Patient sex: M
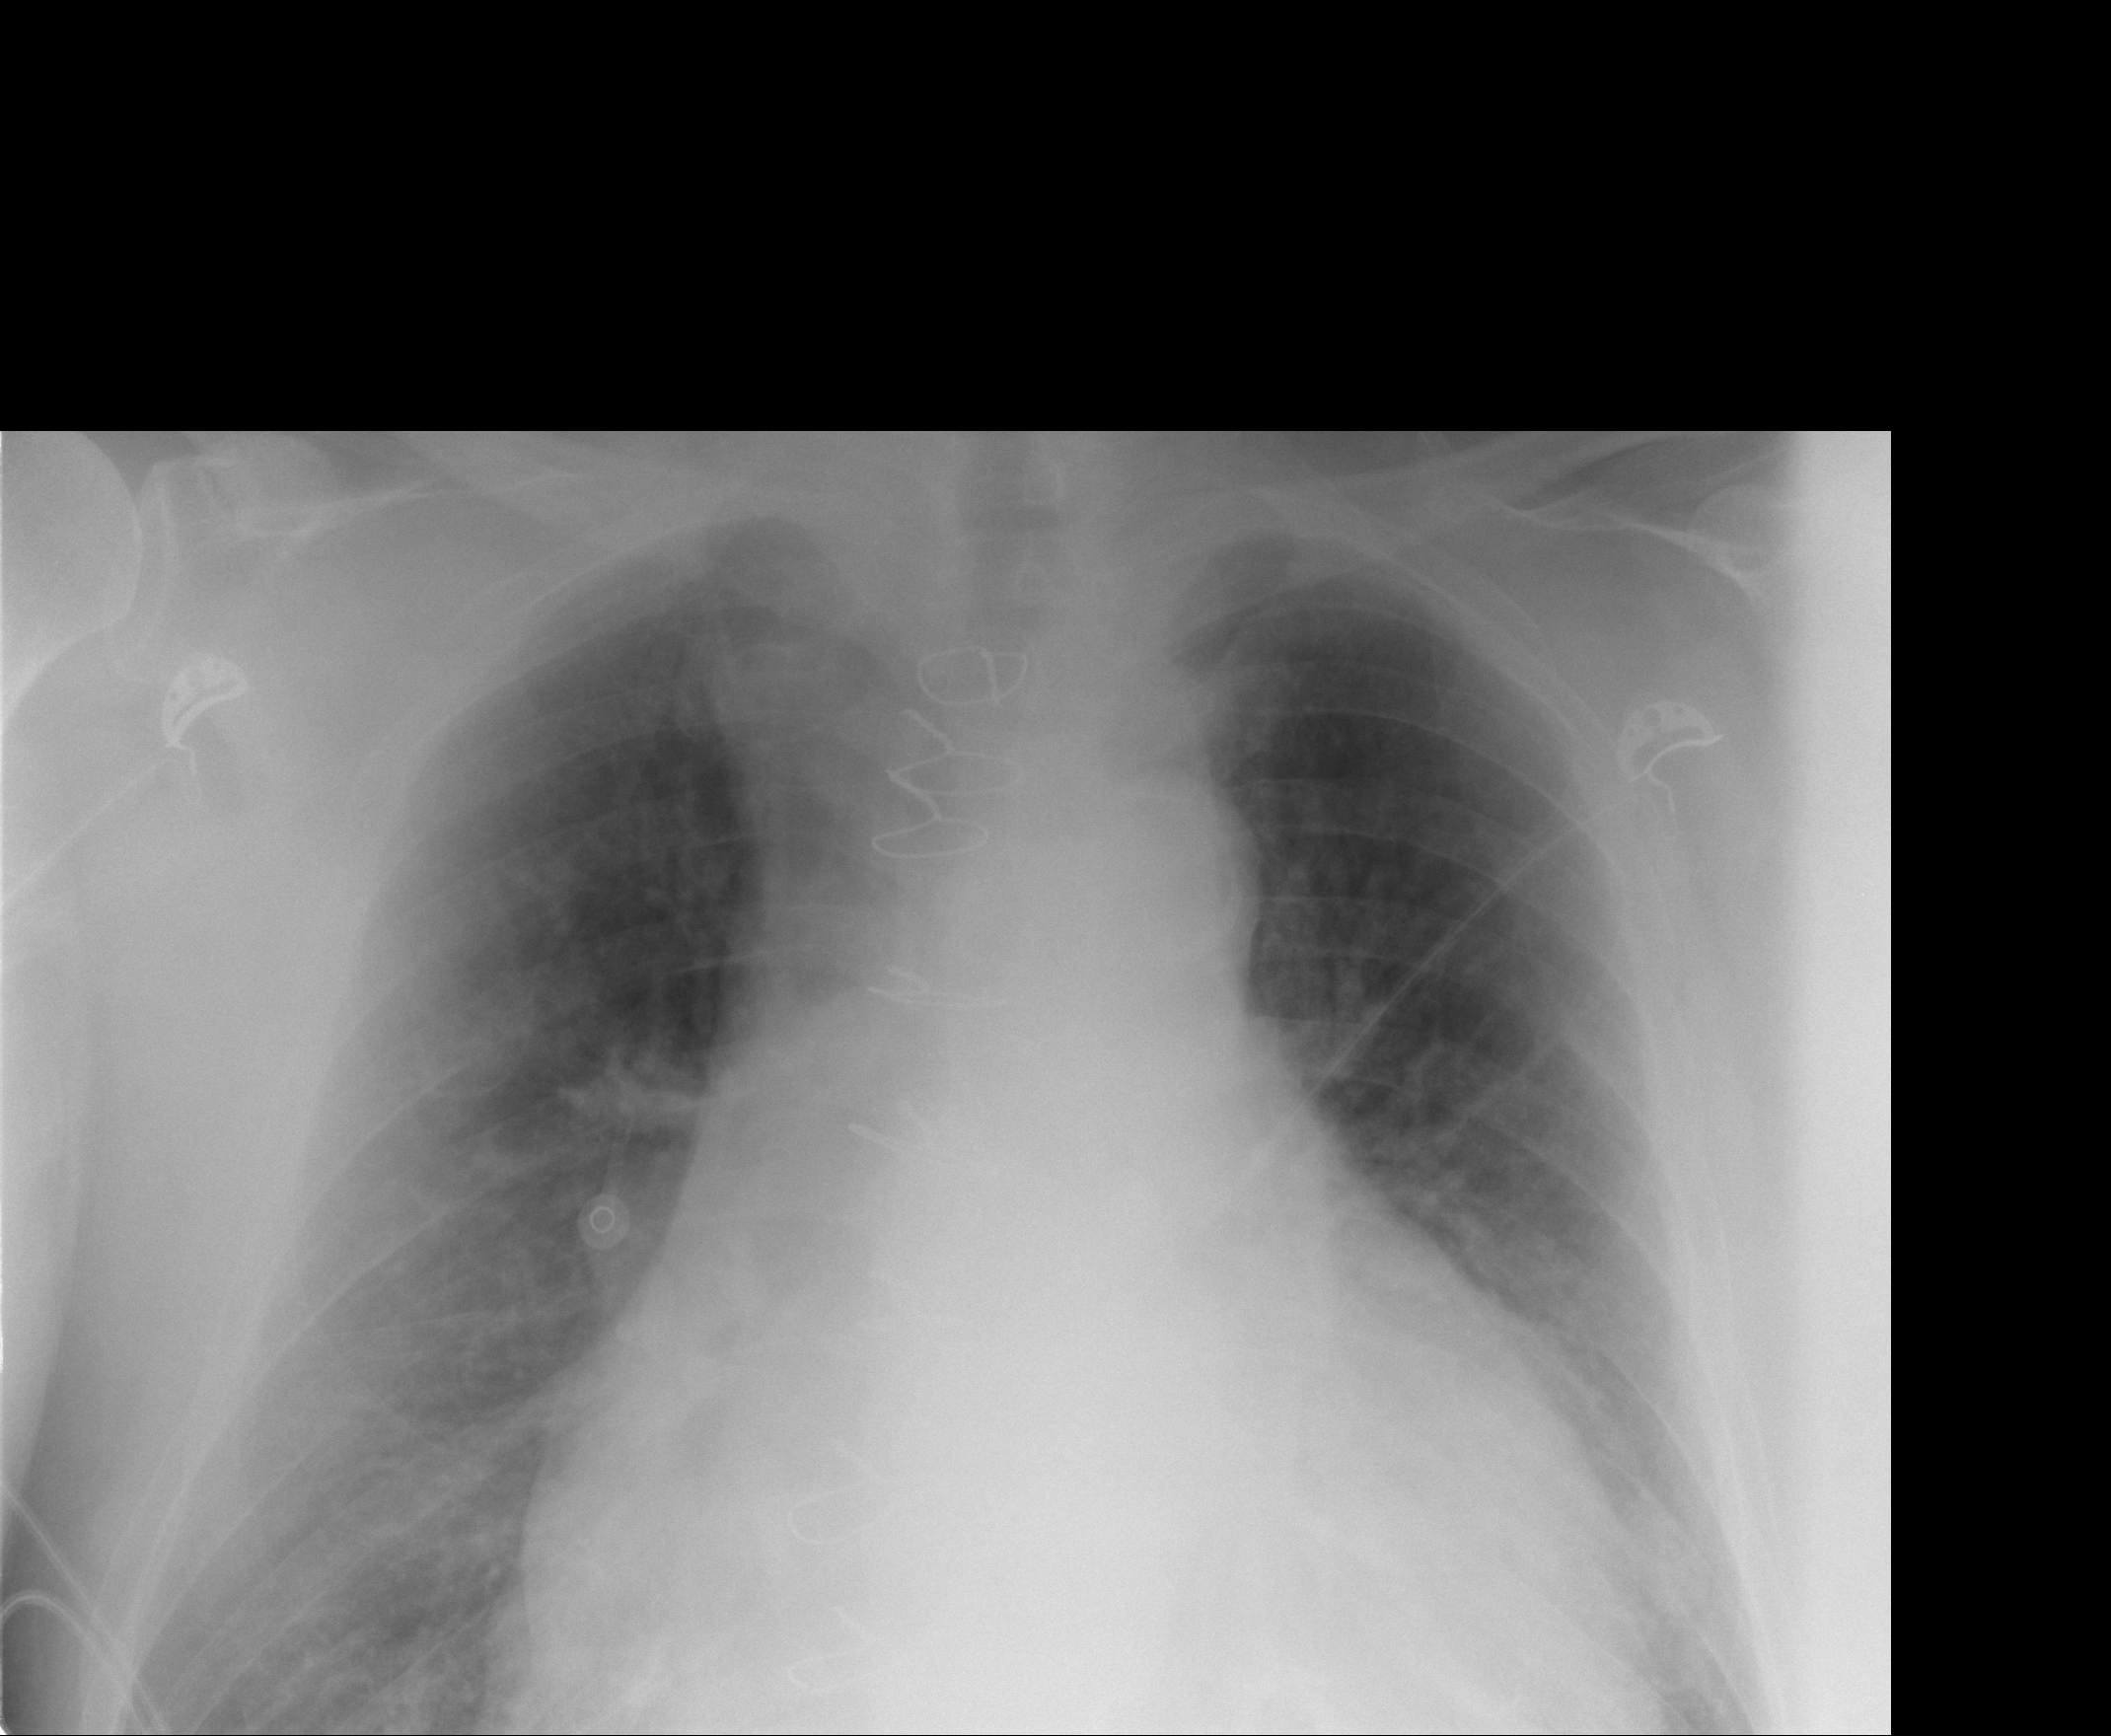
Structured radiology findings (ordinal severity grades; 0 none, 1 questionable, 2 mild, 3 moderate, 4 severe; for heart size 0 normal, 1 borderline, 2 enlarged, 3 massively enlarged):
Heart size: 2
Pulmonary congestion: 2
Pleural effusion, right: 0
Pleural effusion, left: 0
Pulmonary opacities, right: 0
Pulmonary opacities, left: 0
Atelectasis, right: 0
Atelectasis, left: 0